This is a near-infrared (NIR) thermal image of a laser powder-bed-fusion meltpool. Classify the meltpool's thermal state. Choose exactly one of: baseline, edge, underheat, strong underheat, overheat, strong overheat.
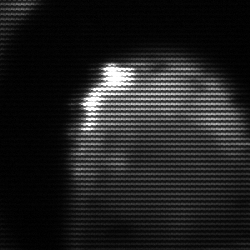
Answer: edge